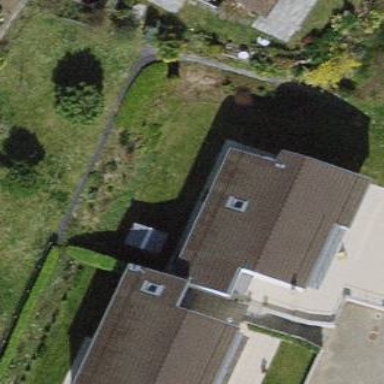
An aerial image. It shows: Semi-detached house.